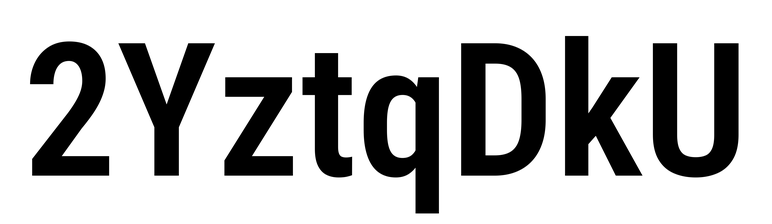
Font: Roboto_Condensed_SemiBold